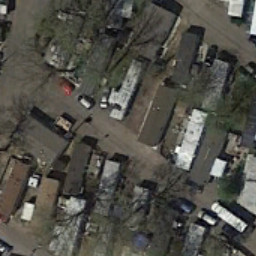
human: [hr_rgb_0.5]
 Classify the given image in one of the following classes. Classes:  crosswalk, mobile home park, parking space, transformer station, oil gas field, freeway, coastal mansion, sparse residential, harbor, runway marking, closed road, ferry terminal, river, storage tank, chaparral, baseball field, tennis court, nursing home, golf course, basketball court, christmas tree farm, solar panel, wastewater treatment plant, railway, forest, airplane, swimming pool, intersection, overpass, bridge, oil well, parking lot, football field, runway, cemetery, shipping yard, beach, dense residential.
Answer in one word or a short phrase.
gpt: mobile home park